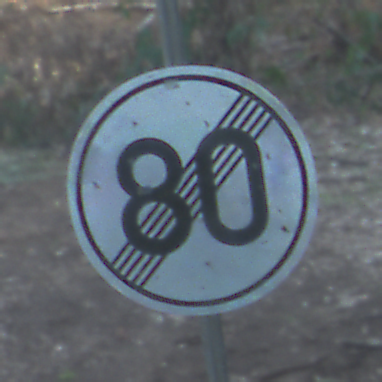
Verkehrszeichen: EndeGeschwindigkeit80
Umgebung: Outdoor, Nature
Tageszeit: MorningAfternoon
Wetter: Clear
Licht: Natural
Jahreszeit: NotSpecified
Kontrast: LowContrast